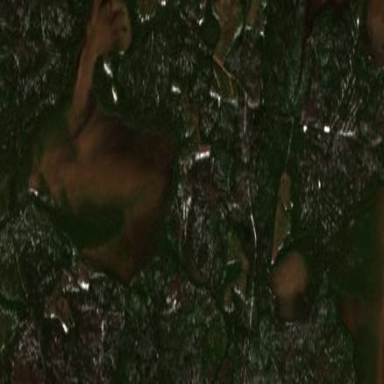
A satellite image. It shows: Bog wetland.